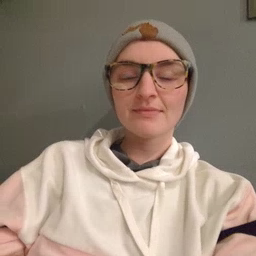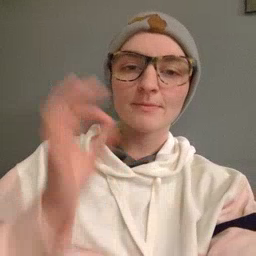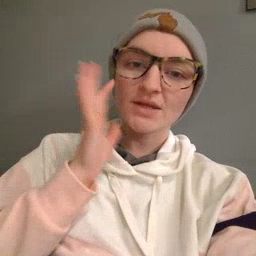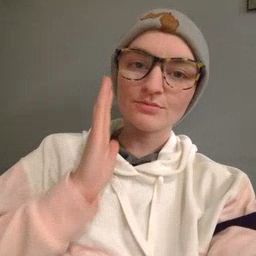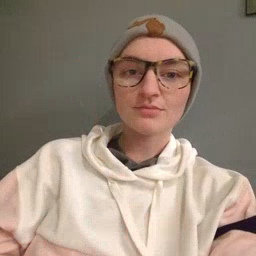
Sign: bee